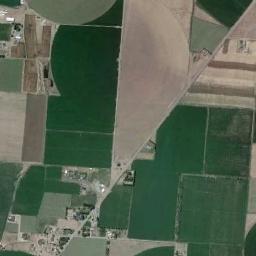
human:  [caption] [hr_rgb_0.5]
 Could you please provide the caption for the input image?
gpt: There are some green and bare rectangular farmland .

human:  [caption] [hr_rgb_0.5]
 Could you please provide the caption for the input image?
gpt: Some rectangular farmlands of different colors and sizes and several other shapes of farmlands are on the ground and some houses are surrounded by these farmlands .

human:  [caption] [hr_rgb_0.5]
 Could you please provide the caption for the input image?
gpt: There are many rectangular farmlands of different sizes .

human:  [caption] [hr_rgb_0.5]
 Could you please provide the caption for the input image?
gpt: Many dark green, light green, and tan mixed rectangular farm fields of different sizes .

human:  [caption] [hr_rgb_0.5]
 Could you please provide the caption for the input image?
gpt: There are some green rectangular farmlands and a circular farmland .